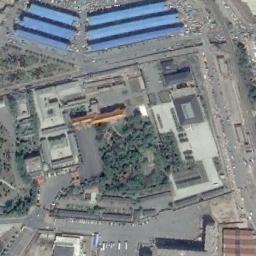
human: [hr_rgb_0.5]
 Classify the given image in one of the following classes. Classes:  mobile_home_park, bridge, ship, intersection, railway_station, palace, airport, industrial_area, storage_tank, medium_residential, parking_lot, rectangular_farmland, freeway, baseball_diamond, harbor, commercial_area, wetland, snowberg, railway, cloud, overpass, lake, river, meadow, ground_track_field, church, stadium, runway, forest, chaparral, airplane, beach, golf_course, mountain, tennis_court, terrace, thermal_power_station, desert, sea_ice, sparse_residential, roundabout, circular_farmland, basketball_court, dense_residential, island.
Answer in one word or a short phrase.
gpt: palace